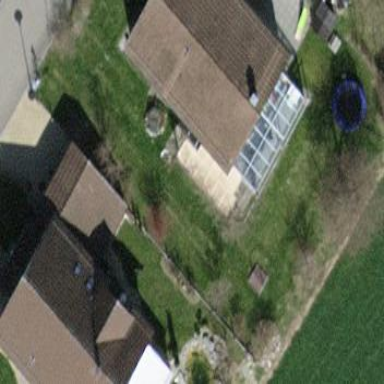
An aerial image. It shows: Detached building.